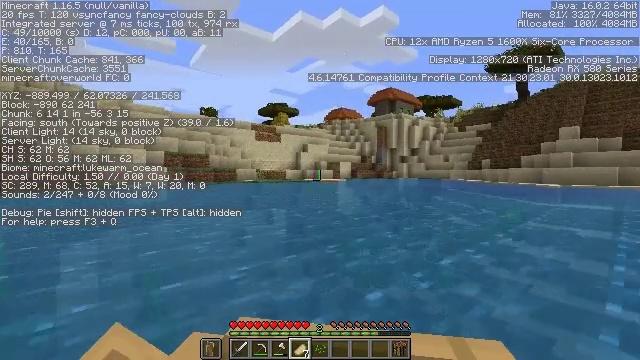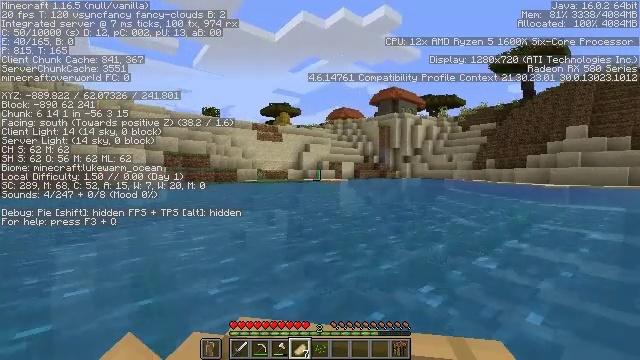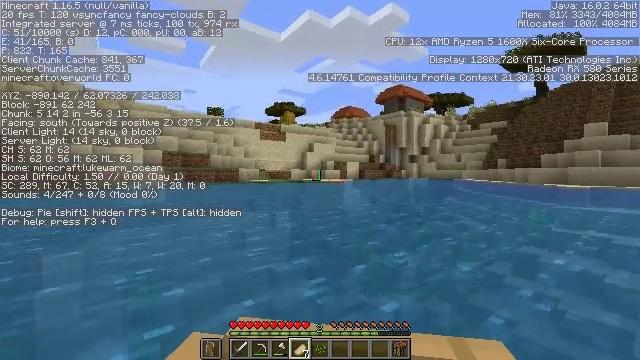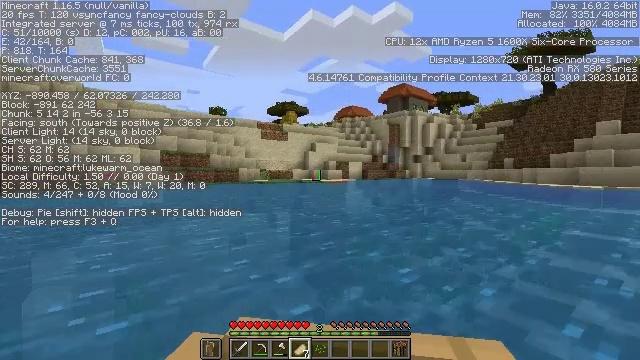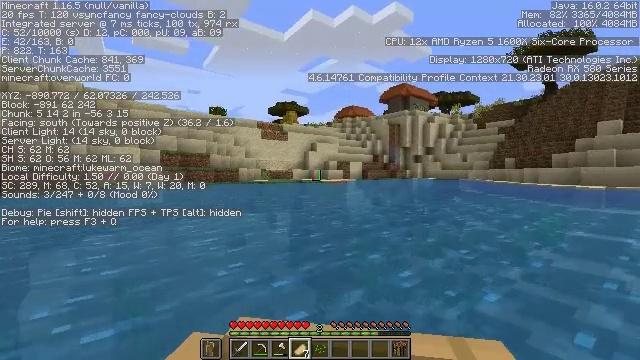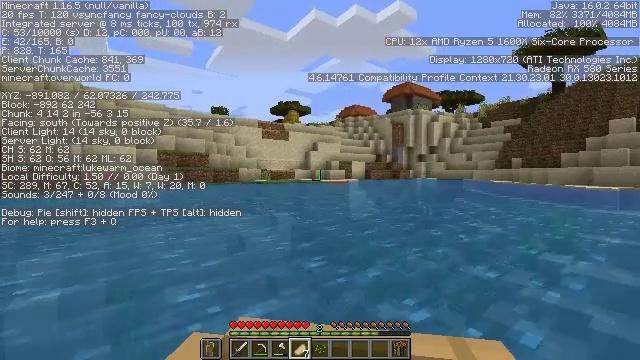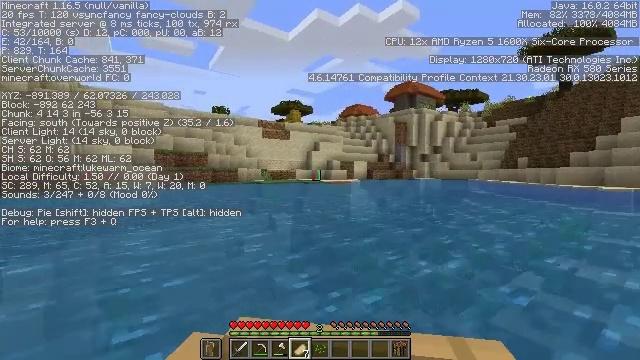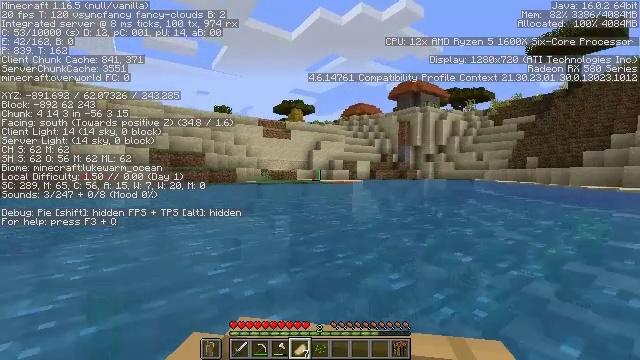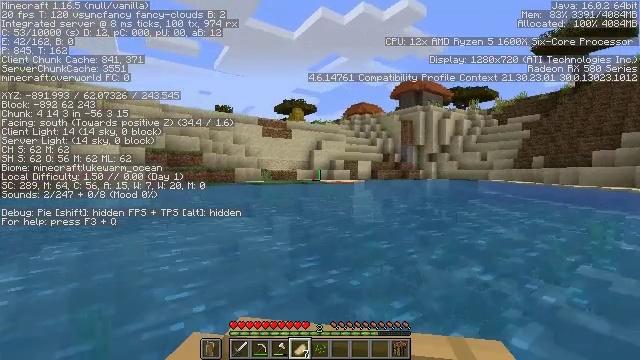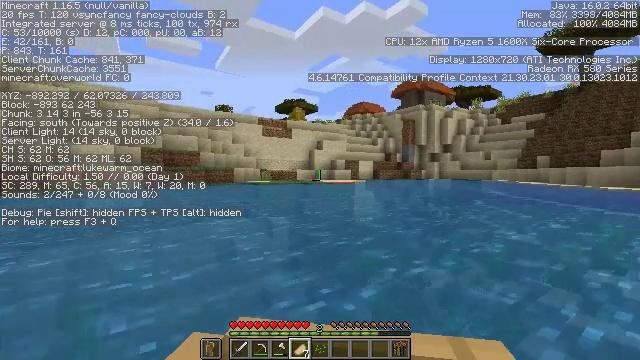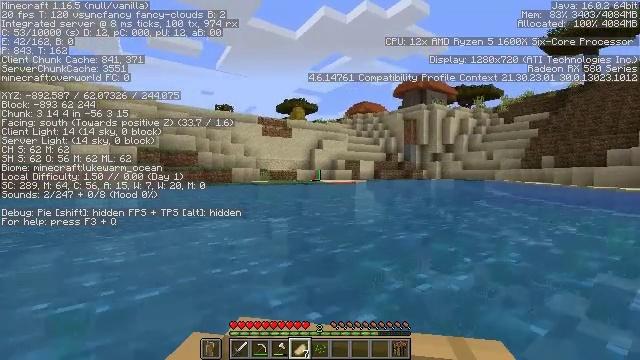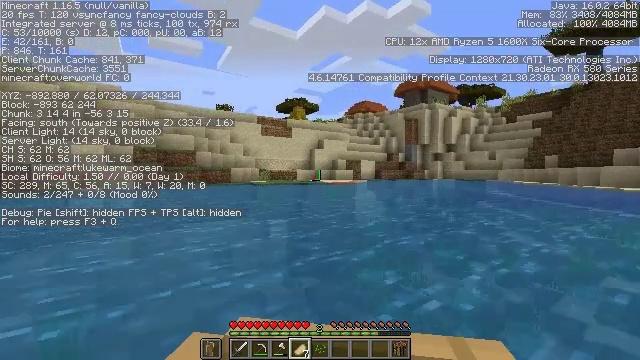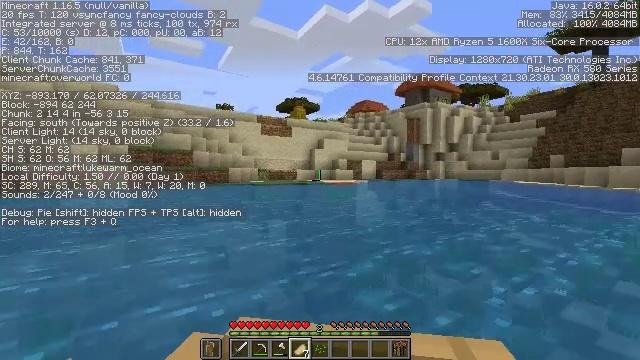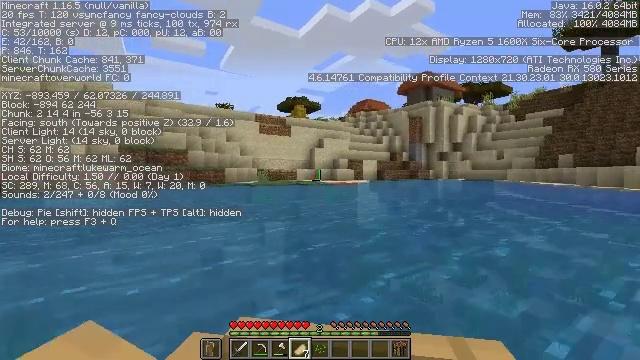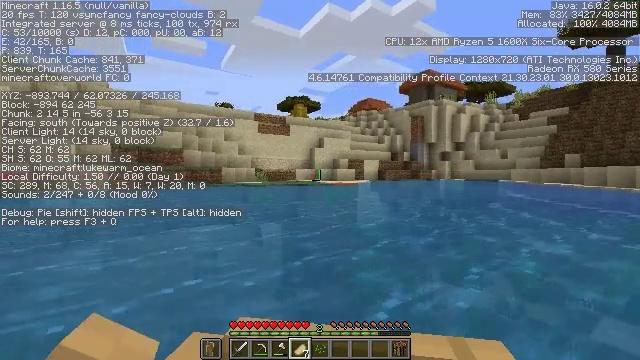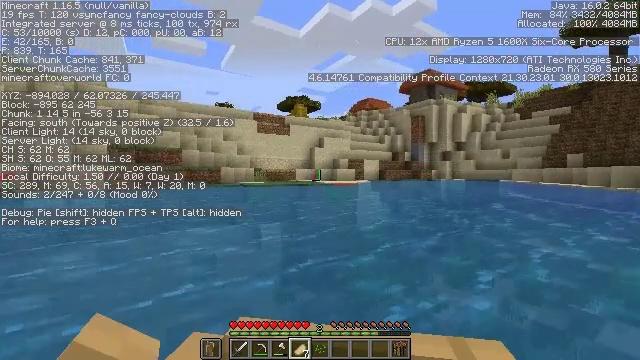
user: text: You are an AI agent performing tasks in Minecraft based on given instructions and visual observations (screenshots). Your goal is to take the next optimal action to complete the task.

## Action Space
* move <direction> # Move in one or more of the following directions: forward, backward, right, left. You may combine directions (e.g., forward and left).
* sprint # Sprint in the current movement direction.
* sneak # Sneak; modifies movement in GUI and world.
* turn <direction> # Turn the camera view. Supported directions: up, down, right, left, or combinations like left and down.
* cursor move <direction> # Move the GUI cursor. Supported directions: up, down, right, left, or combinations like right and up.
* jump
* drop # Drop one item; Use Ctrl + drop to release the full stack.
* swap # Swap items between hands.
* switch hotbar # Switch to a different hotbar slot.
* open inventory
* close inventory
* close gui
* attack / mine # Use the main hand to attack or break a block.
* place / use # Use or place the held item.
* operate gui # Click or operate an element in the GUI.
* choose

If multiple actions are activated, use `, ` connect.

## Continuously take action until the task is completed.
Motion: motion action
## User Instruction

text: Collect books by breaking the bookshelf.
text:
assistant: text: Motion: move forward
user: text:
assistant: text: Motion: move forward
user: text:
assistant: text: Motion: move forward
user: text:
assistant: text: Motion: move forward
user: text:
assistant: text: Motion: move forward
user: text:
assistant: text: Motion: move forward
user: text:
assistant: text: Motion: move forward
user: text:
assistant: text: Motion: move forward
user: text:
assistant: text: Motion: move forward
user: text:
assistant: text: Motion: move forward
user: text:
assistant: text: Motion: move forward
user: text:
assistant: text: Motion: move forward
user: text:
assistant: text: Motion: move forward
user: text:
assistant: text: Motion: move forward
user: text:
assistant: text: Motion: move forward
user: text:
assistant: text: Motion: move forward
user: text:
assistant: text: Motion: move forward
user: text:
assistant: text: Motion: move forward
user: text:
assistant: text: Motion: move forward
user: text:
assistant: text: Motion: move forward
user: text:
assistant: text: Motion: move forward
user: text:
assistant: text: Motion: move forward
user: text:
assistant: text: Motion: move forward
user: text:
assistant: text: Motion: move forward
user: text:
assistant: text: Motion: move forward
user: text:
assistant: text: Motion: move forward
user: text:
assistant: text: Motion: move forward
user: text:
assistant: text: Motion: move forward
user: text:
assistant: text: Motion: move forward
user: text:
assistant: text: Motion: move forward